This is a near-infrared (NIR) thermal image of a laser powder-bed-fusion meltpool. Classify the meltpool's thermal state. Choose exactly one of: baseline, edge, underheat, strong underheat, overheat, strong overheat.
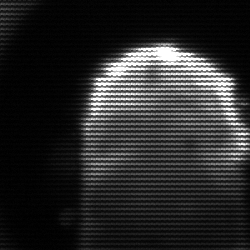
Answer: baseline